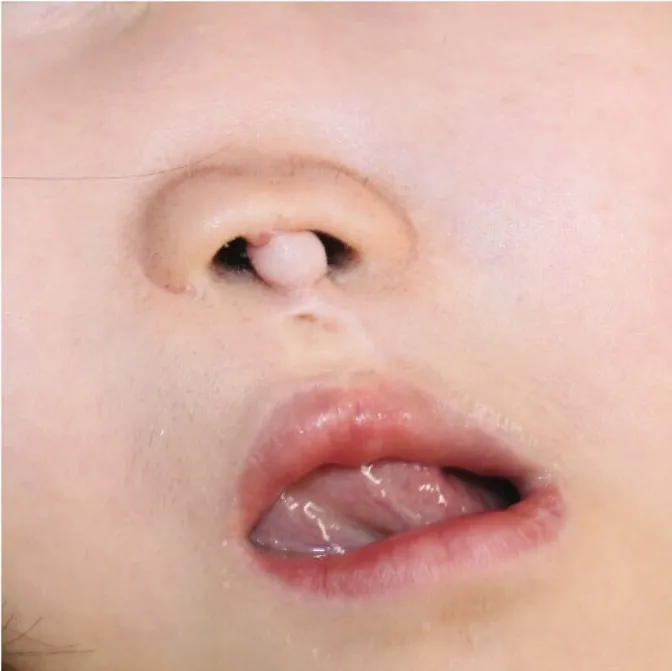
Defined cupid-bow of the lips, cupid peaks, and the columellar strut supporting the nasal dome after the eight-year follow-up period.
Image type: medical_photograph (oral_photograph)